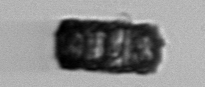
Label: Paralia_sulcata